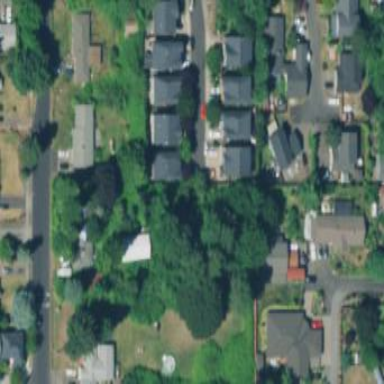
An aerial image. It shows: Residential area consisting of single-family homes.